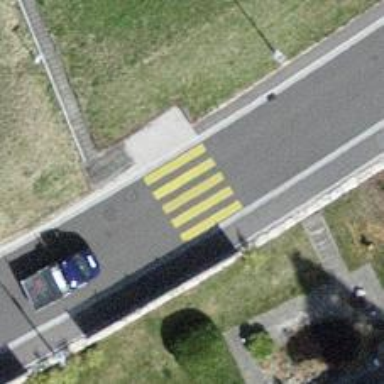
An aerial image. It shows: Uncontrolled zebra crossing with yellow markings.